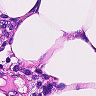
Metastatic tissue present: no